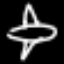
Label: airplane